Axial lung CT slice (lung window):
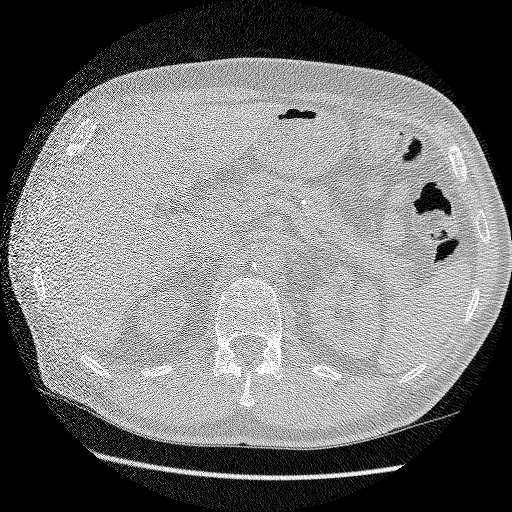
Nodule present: no